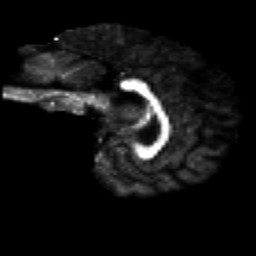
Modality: FA
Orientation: sagittal
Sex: female
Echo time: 0.114 s